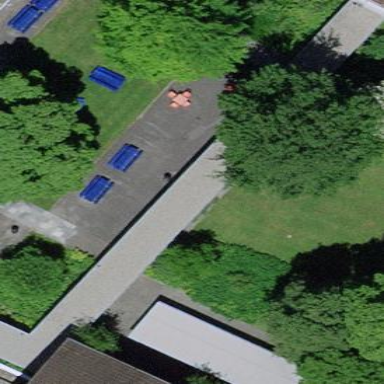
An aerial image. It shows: View of roof of building.